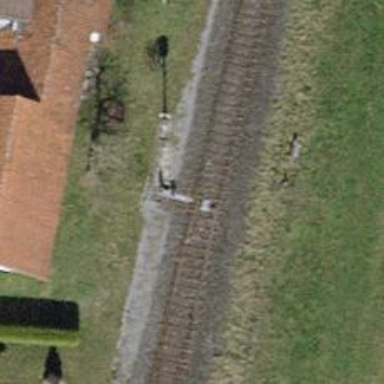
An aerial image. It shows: Preserved railway siding with one track.